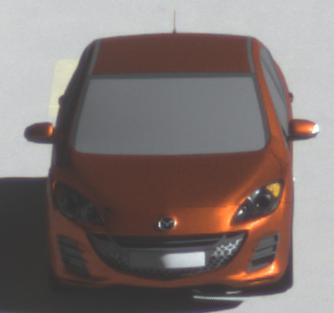
Make: Mazda
Model: 3 1.6
Detailed model: 3 (BL)
Model produced from: 2009/05
Model produced until: 2010/12
Doors: 5
Color: orange
Road condition: dry road
Daytime: morning or afternoon
Contrast: high contrast